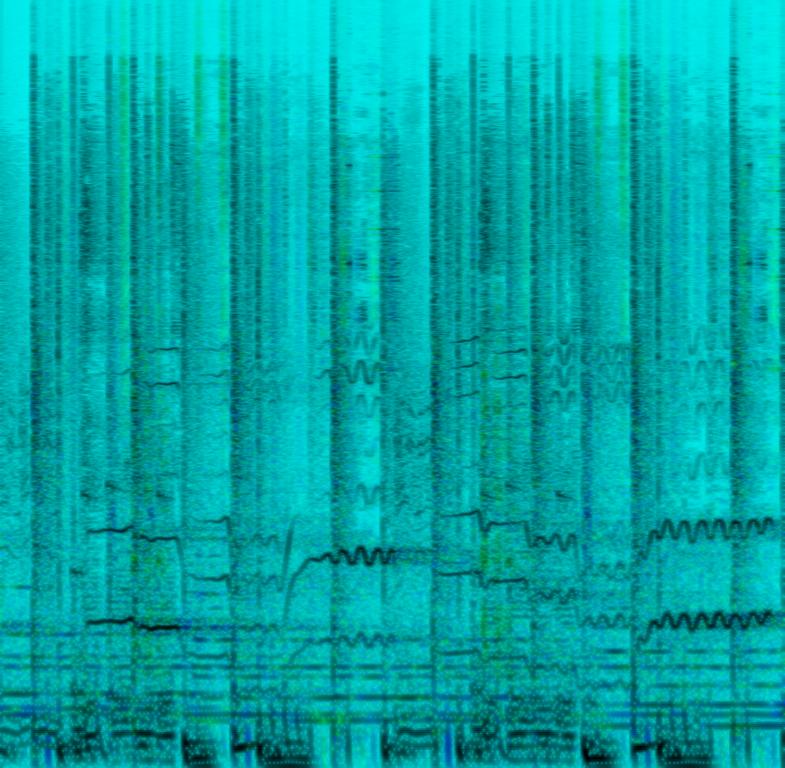
The low quality recording features a passionate female vocalist singing over dissonant brass stabs, groovy bass, wooden snare hits, synth pad chords, punchy kicks and shimmering hi-hats. It sounds groovy and passionate.